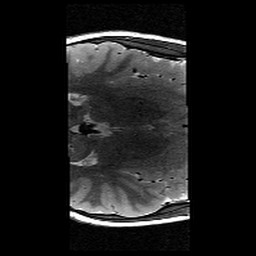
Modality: T2w
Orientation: axial
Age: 9
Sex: male
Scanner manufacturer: siemens
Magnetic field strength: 3 T
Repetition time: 9.23 s
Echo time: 0.067 s